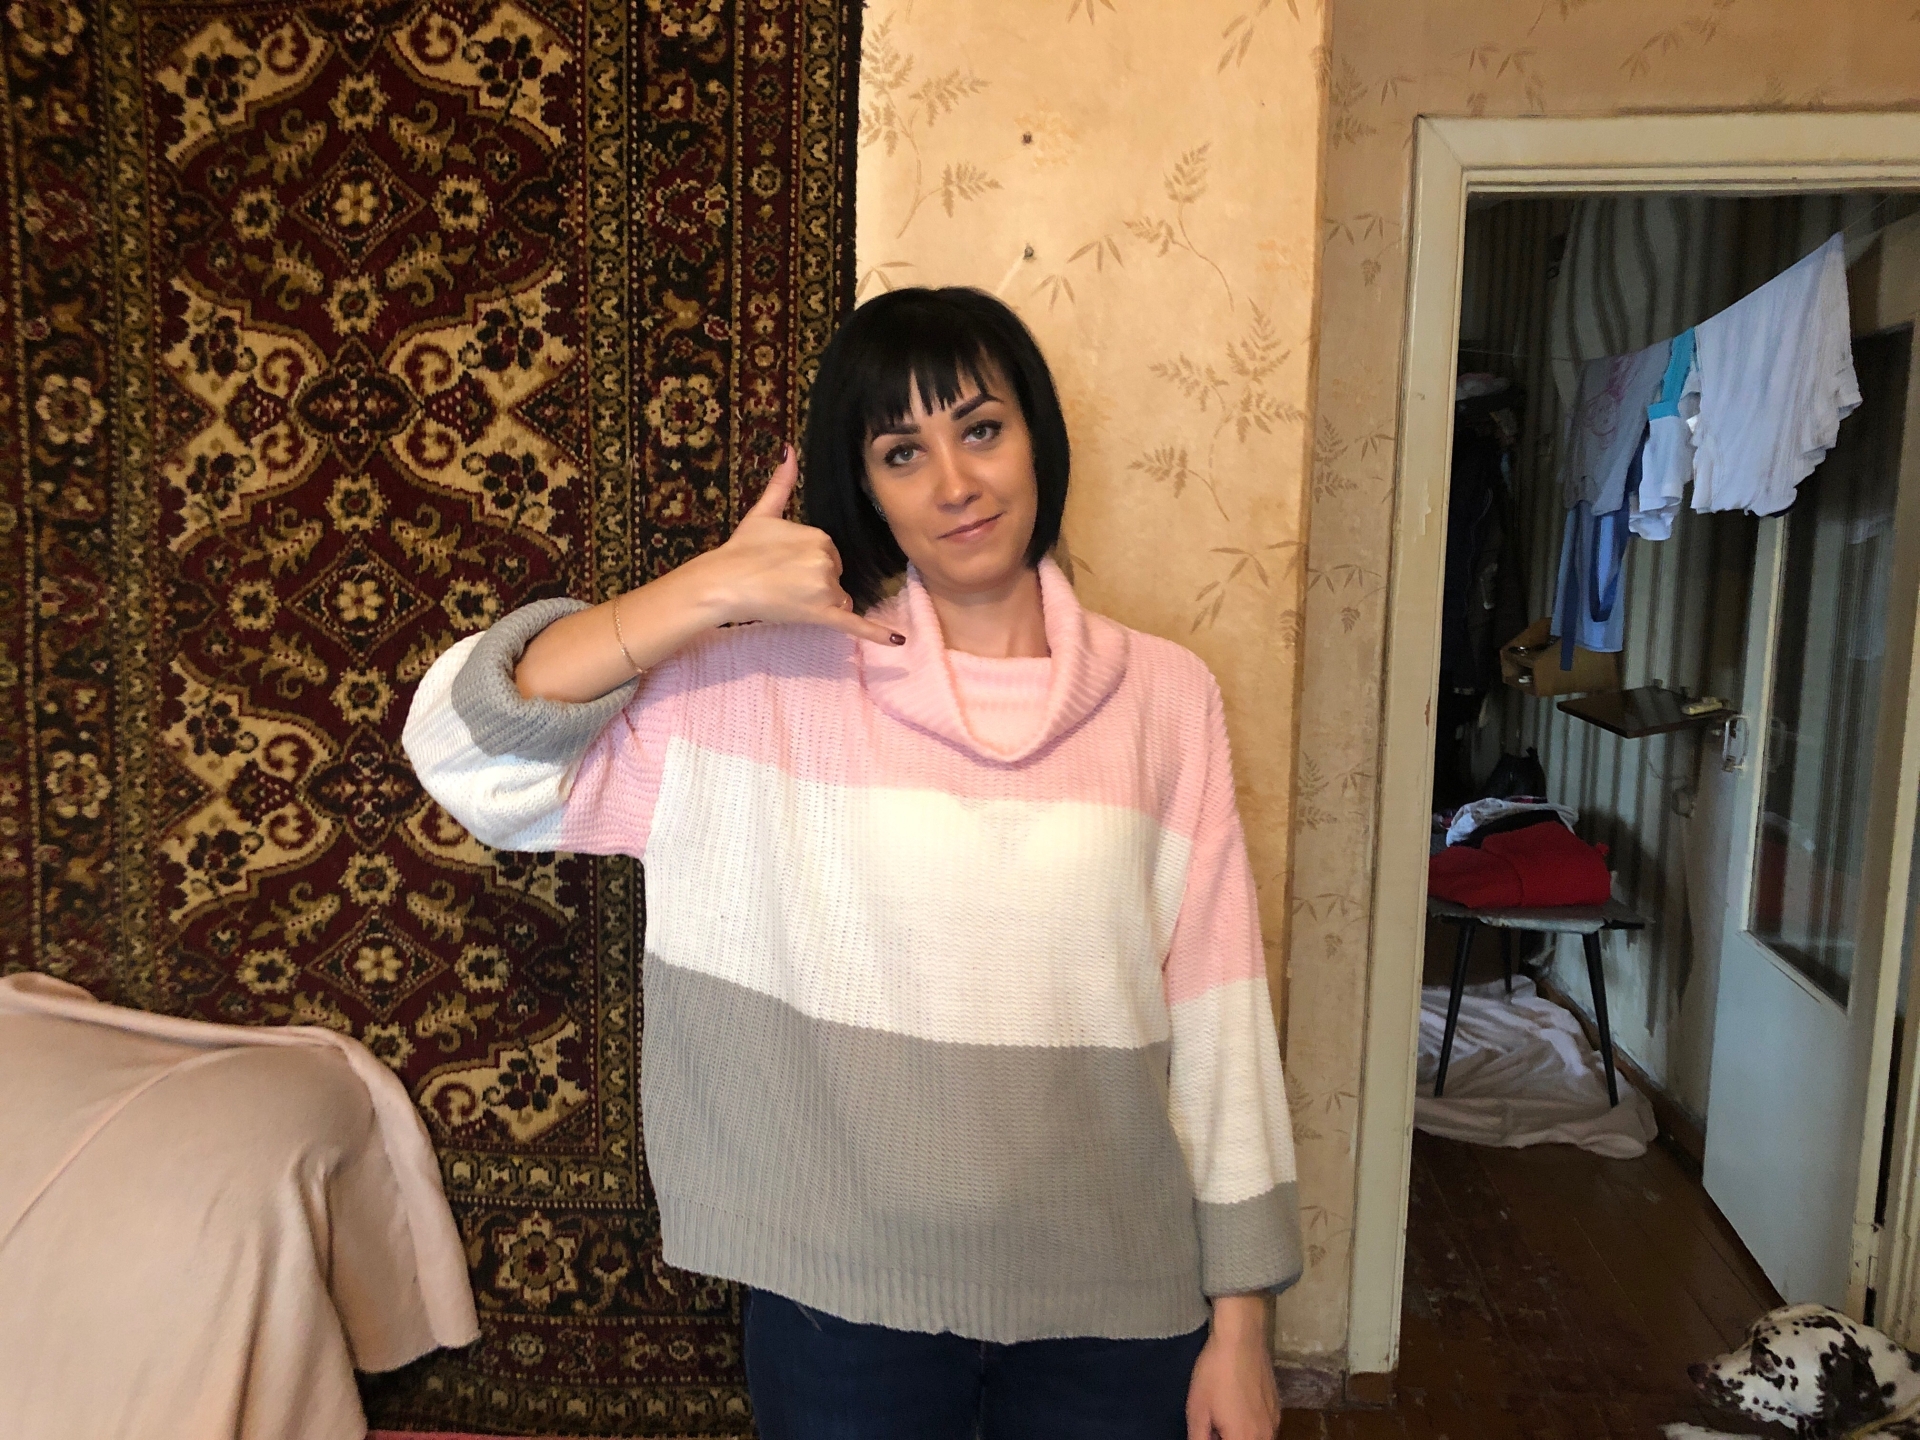
Label: clear